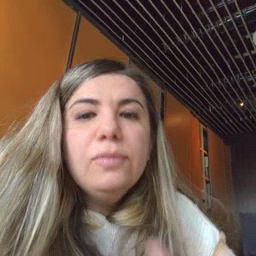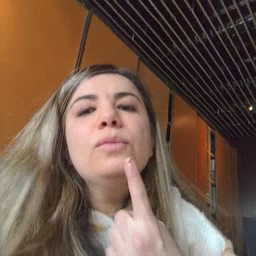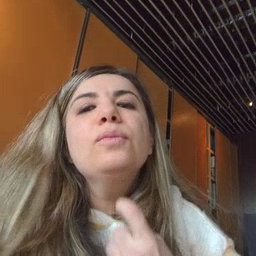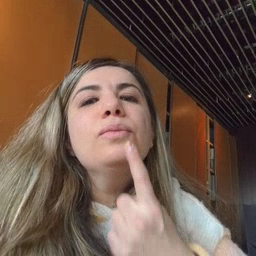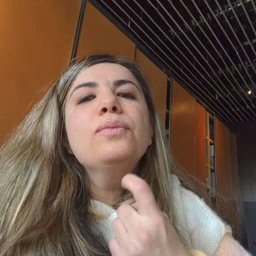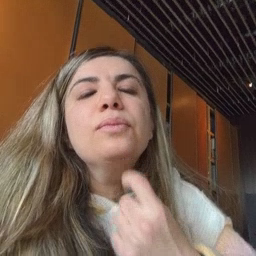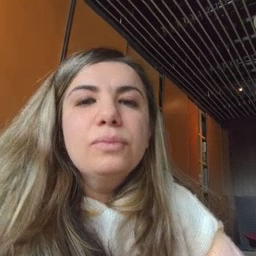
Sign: red